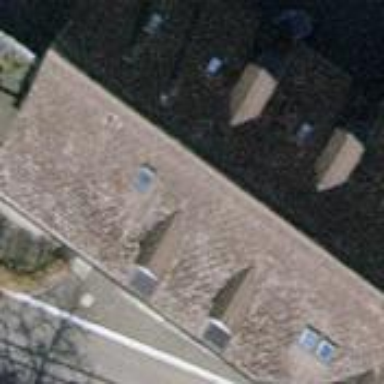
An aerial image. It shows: Gabled roofed house.